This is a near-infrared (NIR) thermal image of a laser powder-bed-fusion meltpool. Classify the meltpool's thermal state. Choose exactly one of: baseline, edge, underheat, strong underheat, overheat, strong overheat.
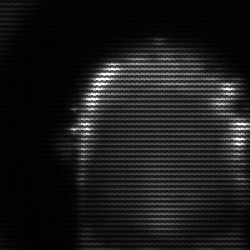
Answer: baseline